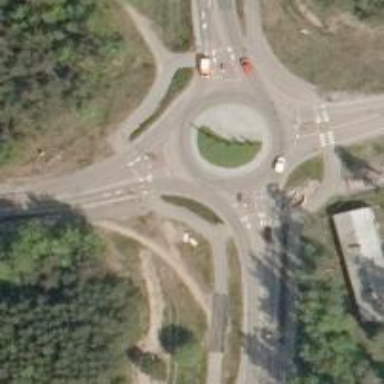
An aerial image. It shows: Secondary road with asphalt surface leading to roundabout junction.